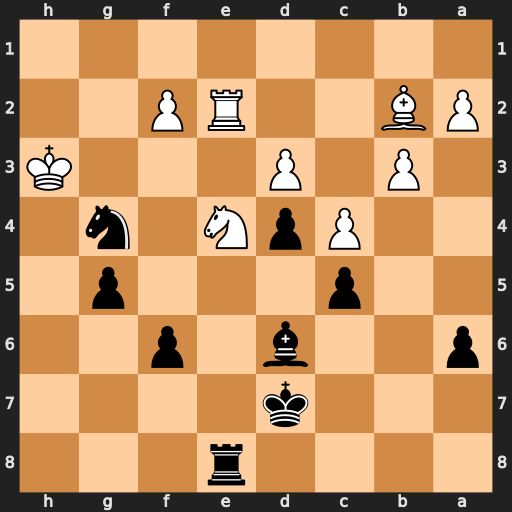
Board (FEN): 4r3/3k4/p2b1p2/2p3p1/2PpN1n1/1P1P3K/PB2RP2/8
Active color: b
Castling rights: -
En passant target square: -
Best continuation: f5 Nxc5+ Bxc5